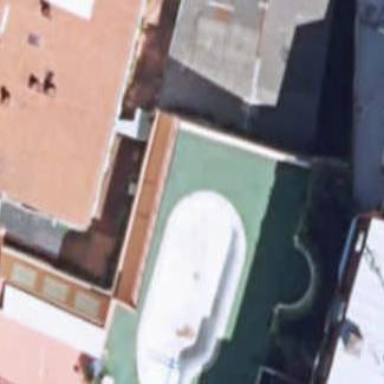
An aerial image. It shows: Swimming pool located in leisure land.